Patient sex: M
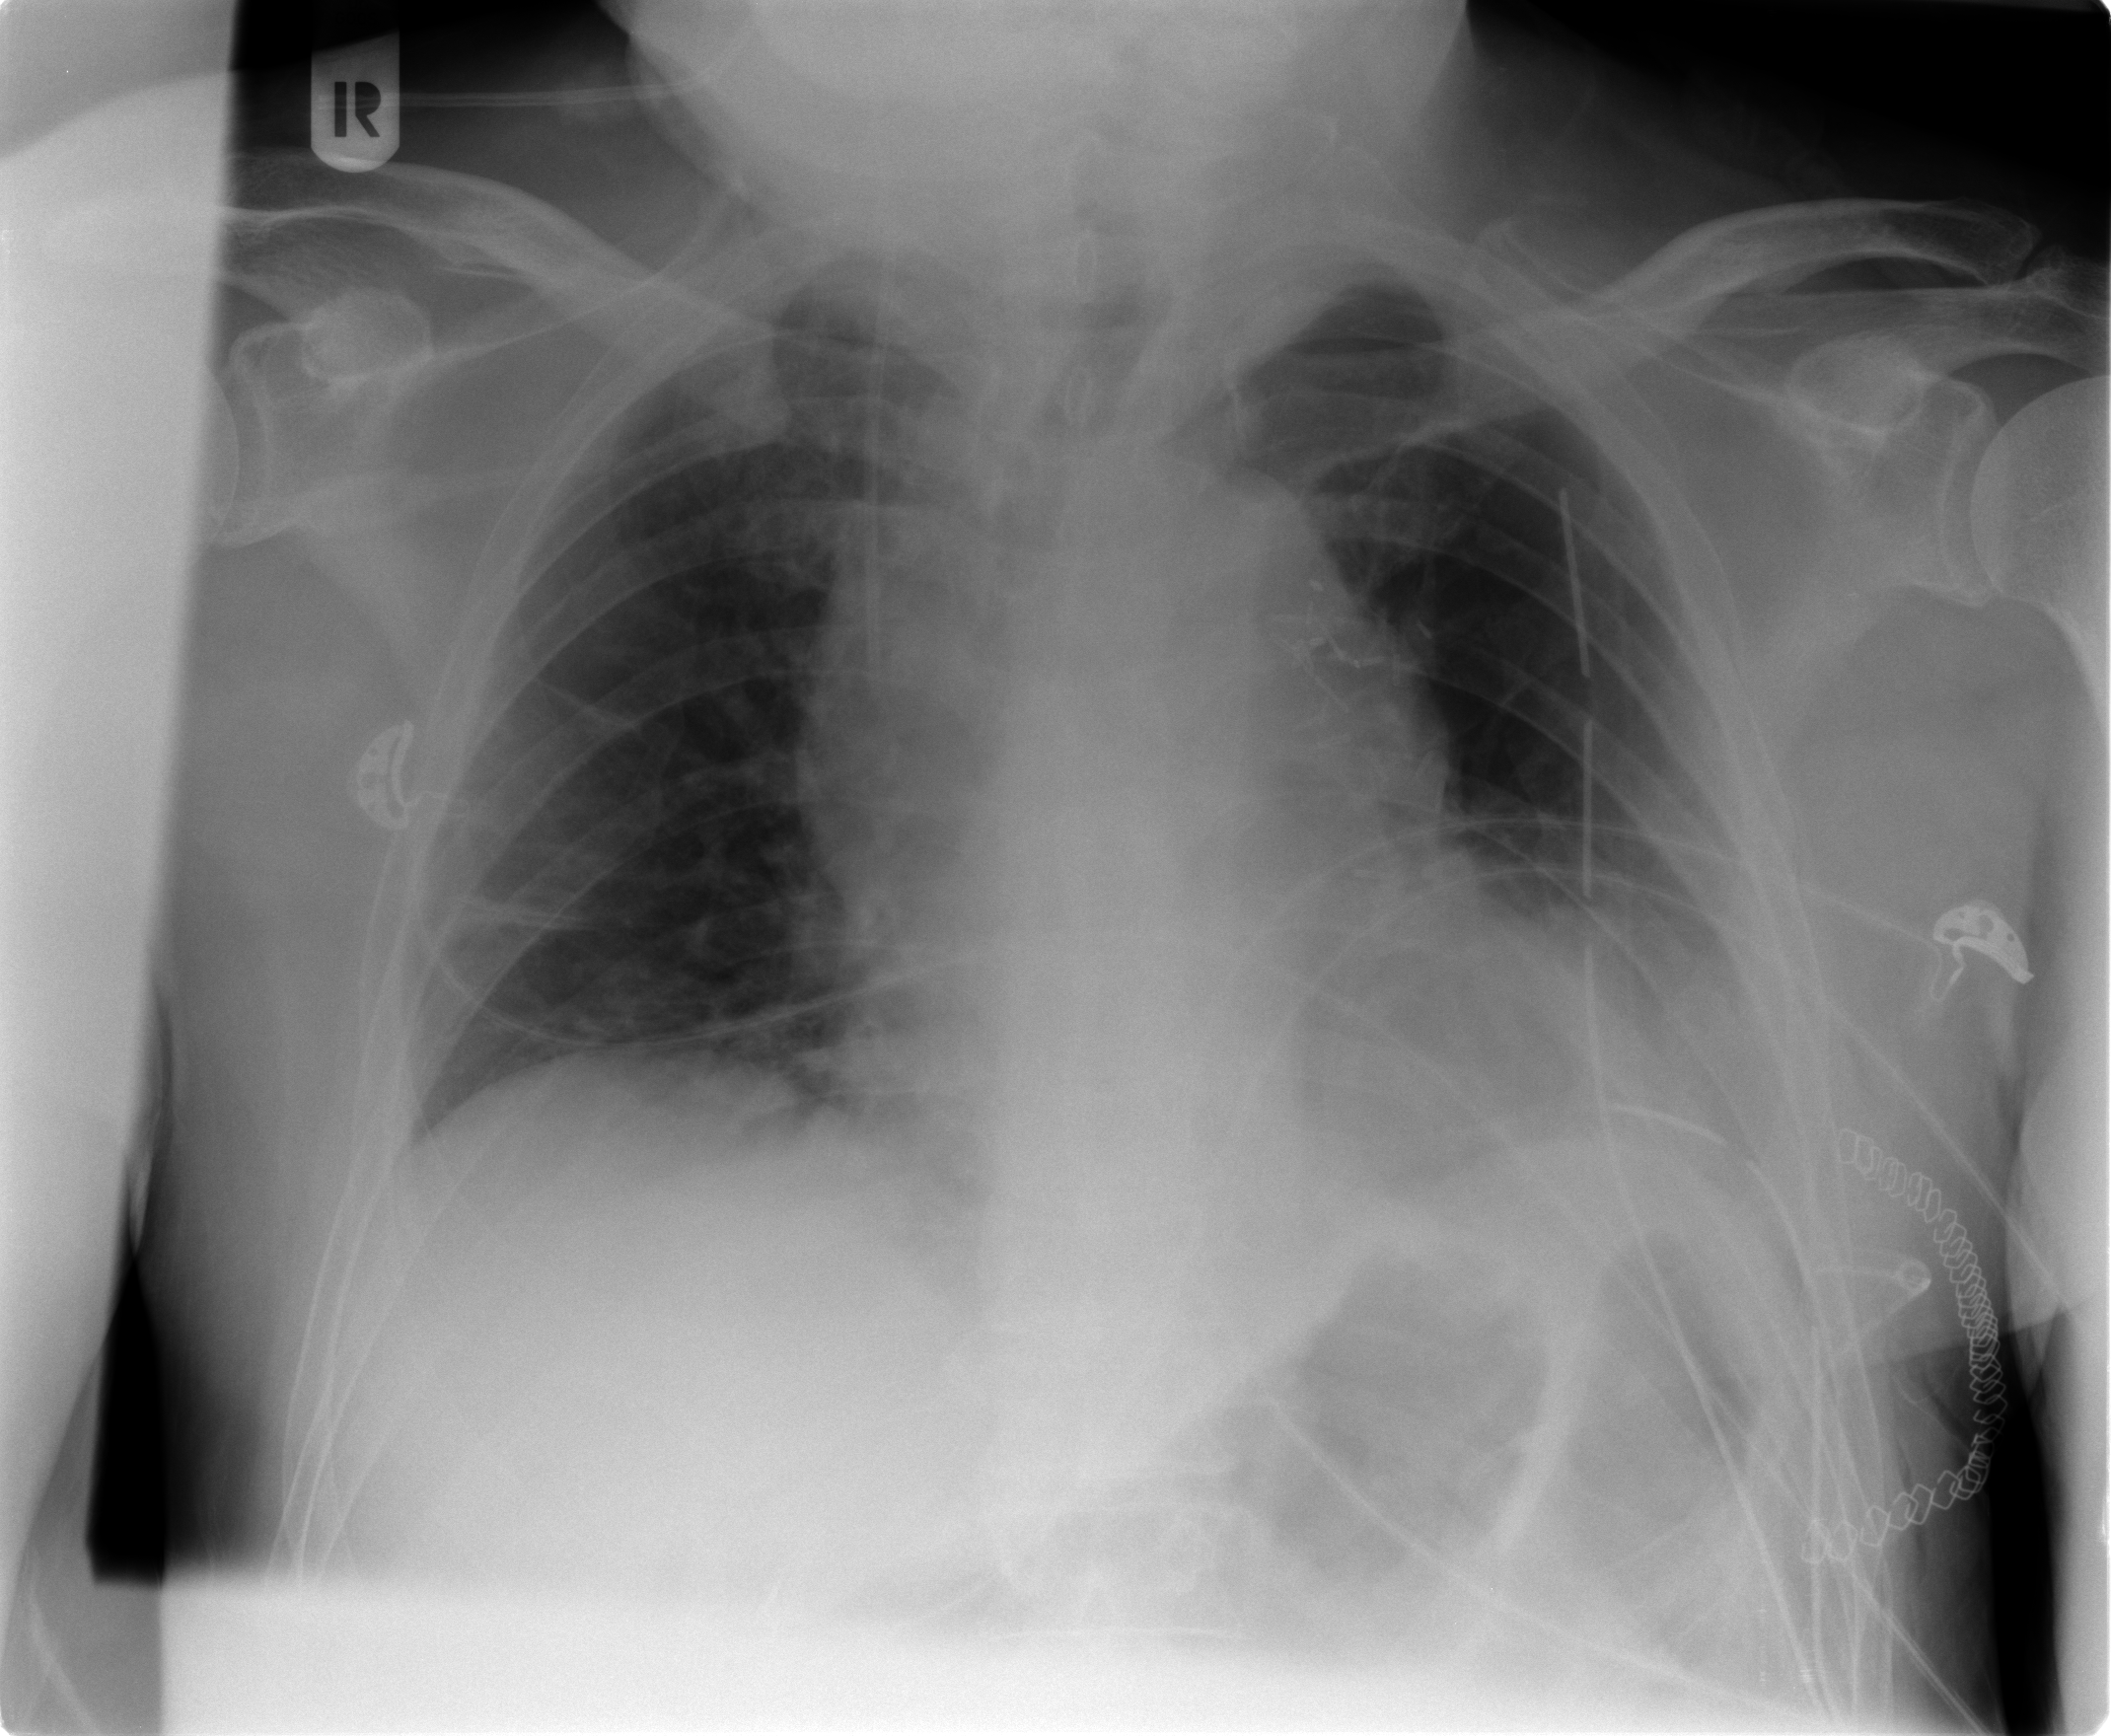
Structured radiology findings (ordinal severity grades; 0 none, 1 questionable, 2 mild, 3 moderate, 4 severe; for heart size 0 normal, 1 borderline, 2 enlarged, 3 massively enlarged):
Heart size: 0
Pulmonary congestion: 0
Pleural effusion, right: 0
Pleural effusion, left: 2
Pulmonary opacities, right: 0
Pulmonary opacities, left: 0
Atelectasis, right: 2
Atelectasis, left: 2